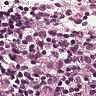
Metastatic tissue present: yes